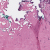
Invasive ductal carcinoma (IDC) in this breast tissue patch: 0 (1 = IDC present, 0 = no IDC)